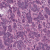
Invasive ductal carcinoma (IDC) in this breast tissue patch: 1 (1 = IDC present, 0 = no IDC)